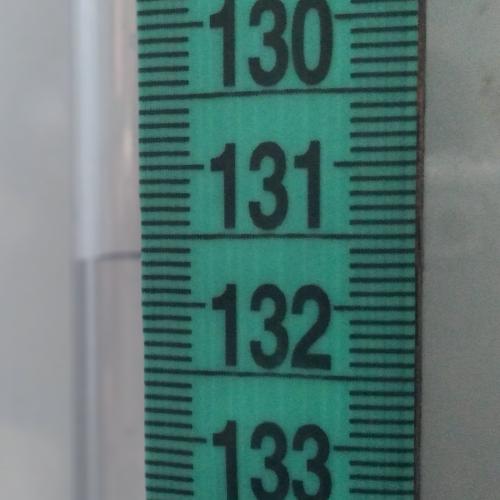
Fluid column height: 131.7 cm